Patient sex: M
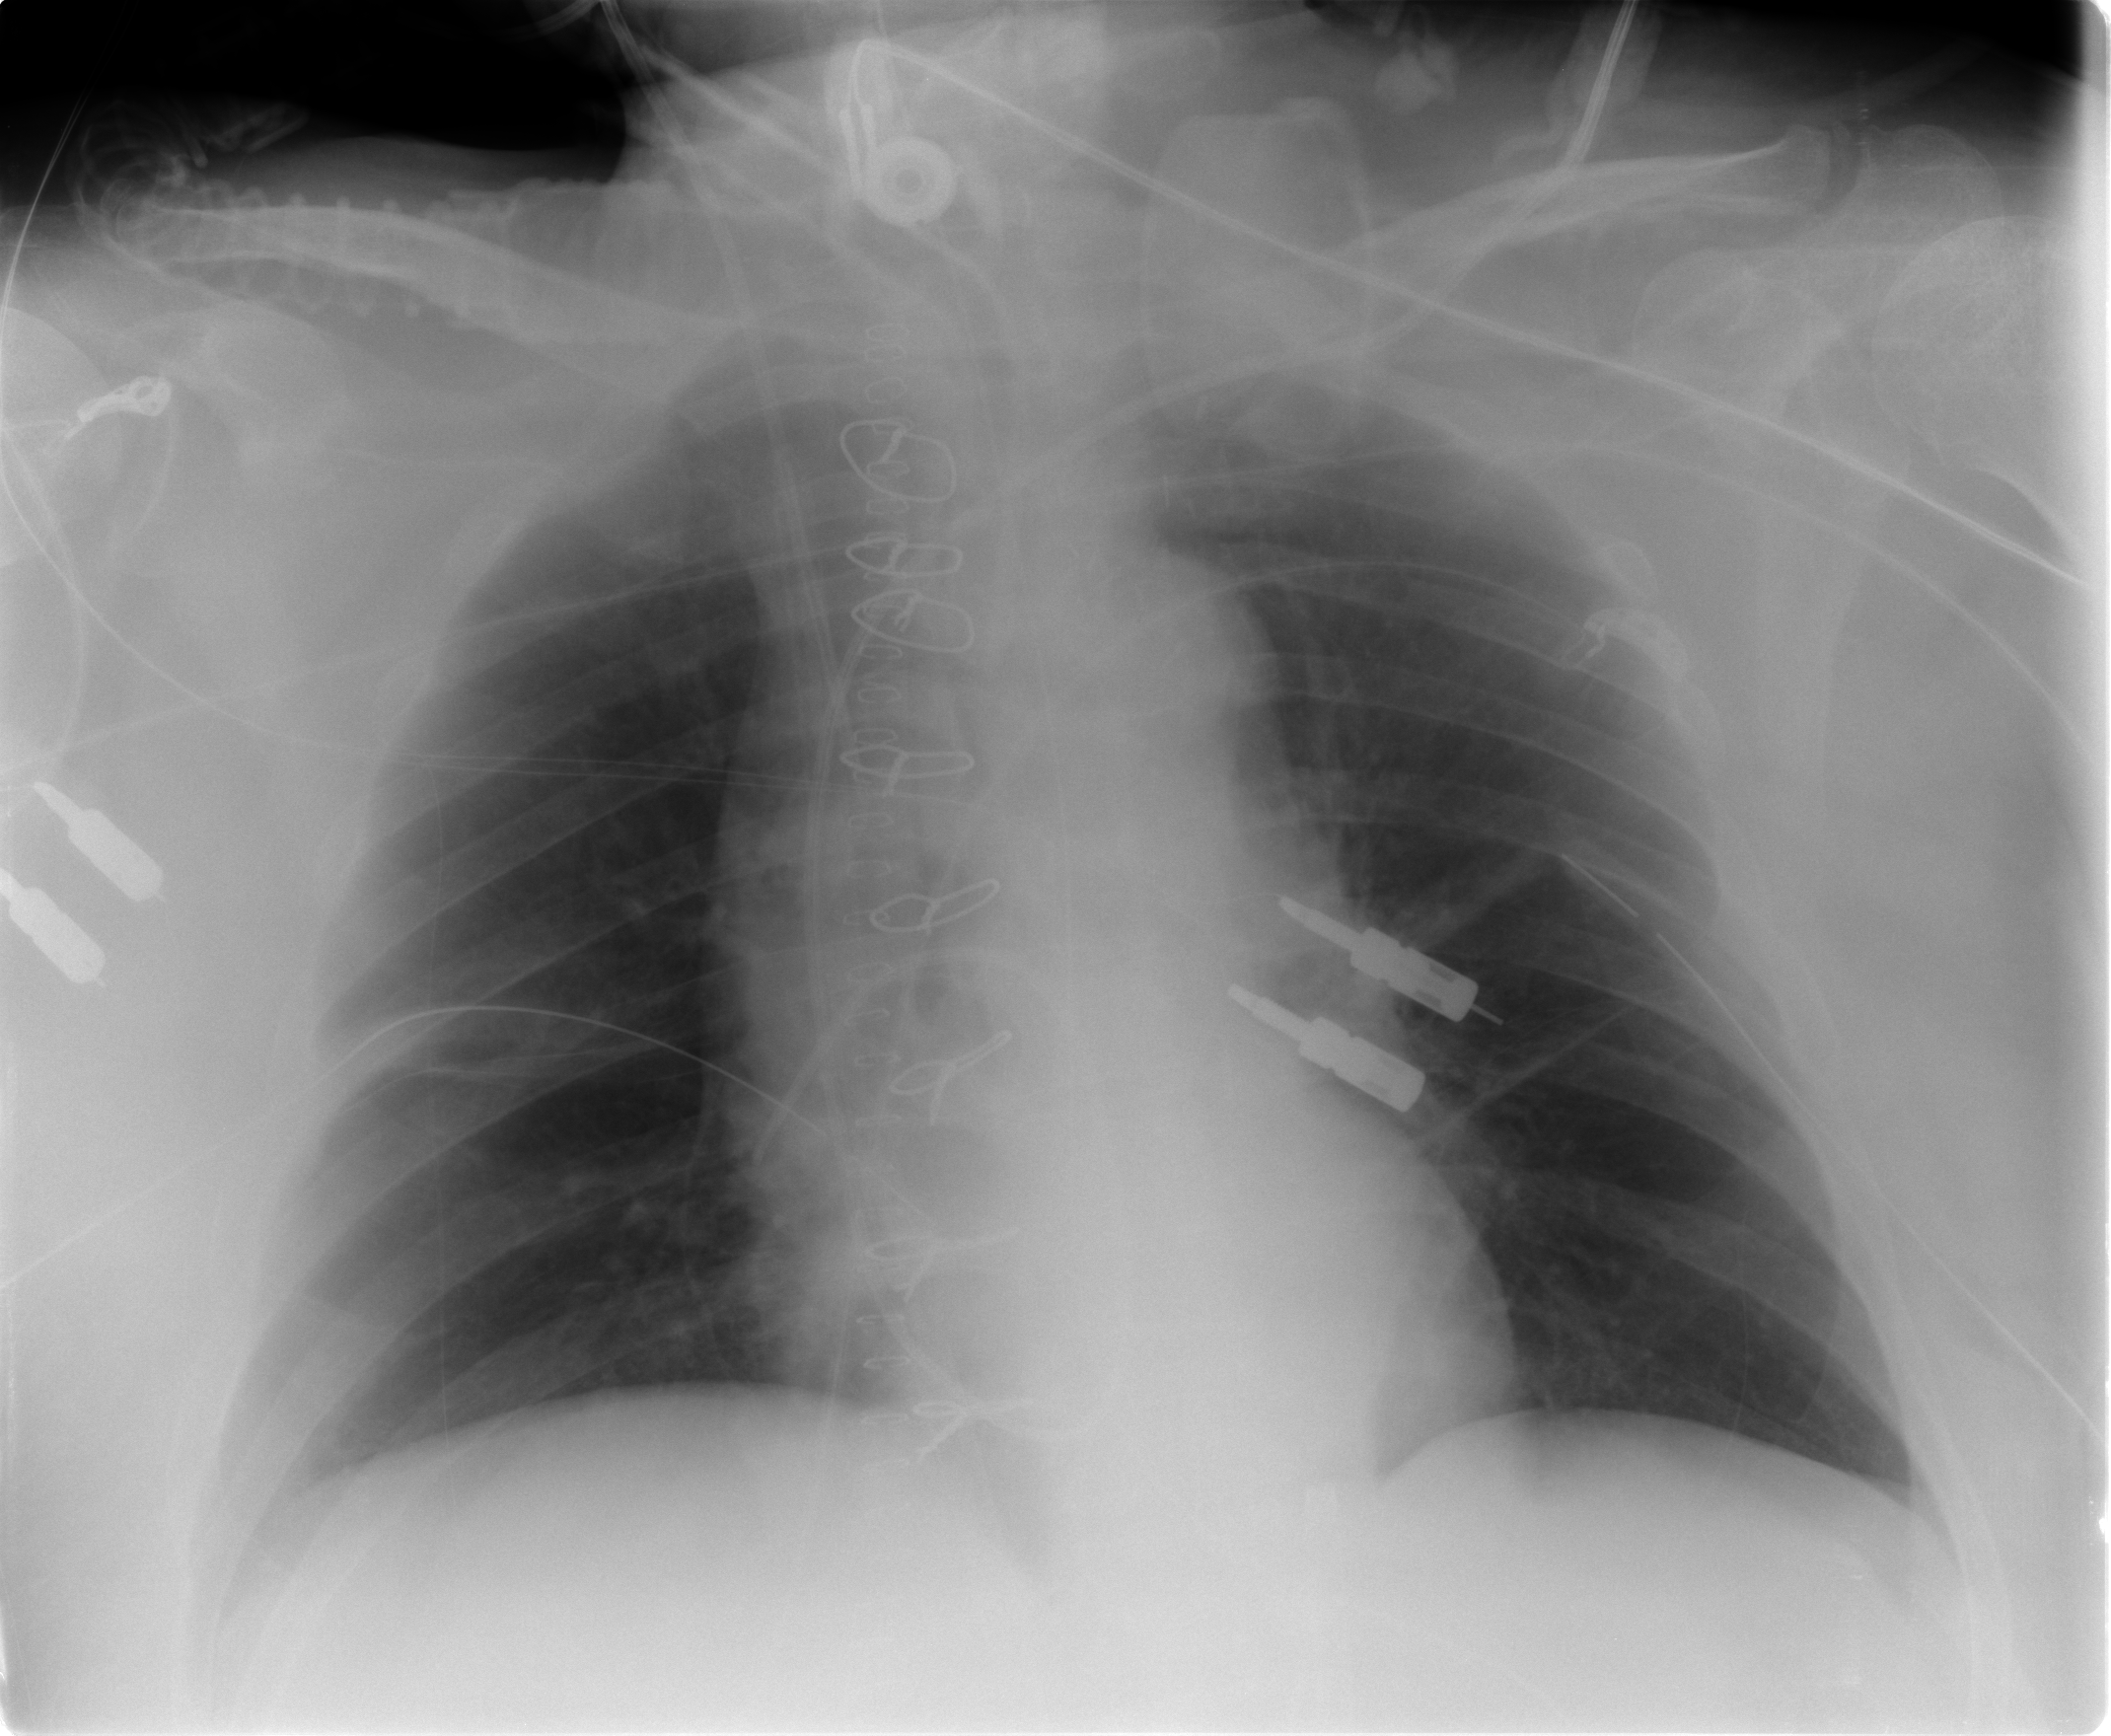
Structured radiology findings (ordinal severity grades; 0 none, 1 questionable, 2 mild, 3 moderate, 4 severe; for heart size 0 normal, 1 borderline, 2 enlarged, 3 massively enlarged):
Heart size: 0
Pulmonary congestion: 0
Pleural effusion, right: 1
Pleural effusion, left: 0
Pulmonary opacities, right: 0
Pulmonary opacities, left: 0
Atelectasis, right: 0
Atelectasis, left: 0